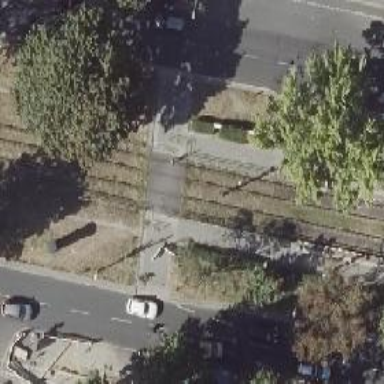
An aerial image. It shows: Tram crossing on the railway.